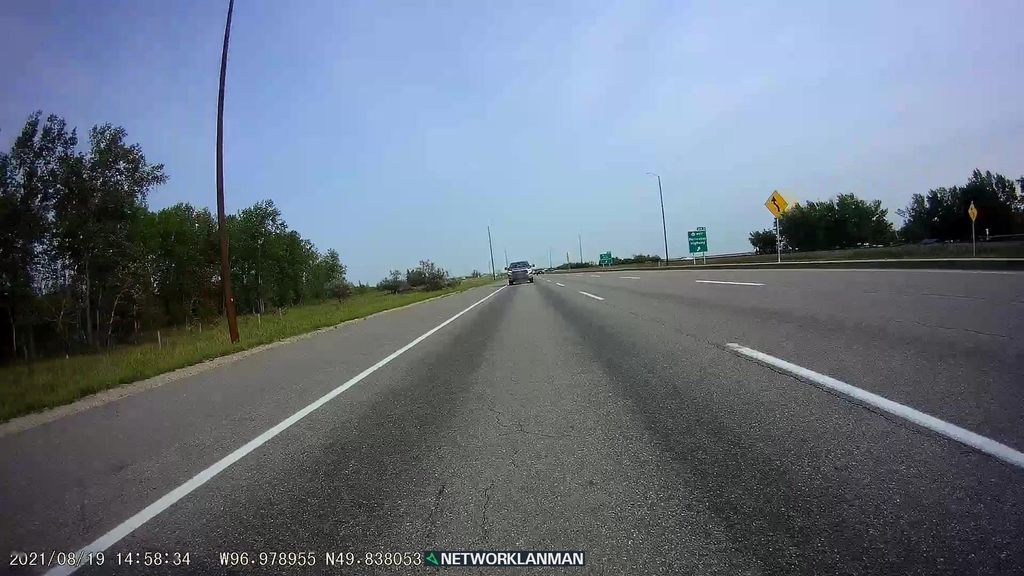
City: winnipeg